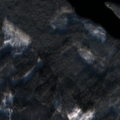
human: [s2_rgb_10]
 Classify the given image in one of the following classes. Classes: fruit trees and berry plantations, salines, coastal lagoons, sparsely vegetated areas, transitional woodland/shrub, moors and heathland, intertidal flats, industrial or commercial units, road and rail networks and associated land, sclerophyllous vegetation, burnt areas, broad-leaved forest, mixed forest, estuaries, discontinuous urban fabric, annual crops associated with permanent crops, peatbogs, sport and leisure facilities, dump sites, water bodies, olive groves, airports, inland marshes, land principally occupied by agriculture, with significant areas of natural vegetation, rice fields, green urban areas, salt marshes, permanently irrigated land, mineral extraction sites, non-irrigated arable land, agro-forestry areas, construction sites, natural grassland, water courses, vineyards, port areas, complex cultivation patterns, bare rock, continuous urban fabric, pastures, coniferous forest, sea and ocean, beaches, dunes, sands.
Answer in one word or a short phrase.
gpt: coniferous forest, mixed forest, water bodies